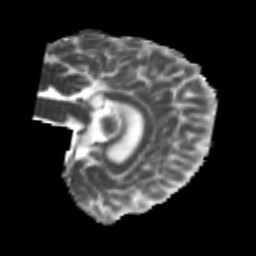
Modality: MD
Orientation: sagittal
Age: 24
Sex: female
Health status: healthy
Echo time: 0.074 s